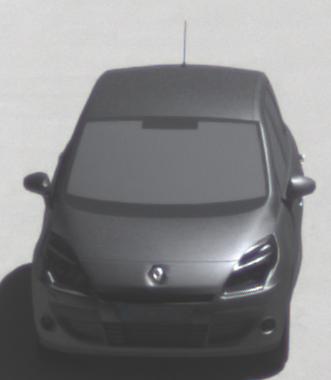
Make: Renault
Model: Scénic 1.6 16V 110
Detailed model: Scénic (III)
Model produced from: 2009/06
Model produced until: 2010/08
Doors: 5
Color: gray
Road condition: dry road
Daytime: midday
Contrast: high contrast